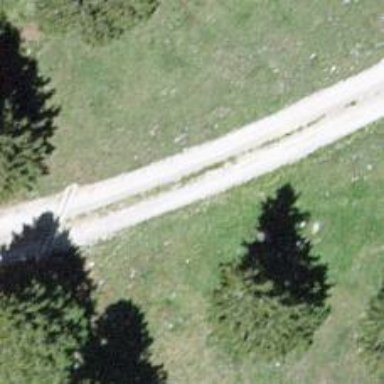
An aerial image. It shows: Paved track road with grade1 track type.